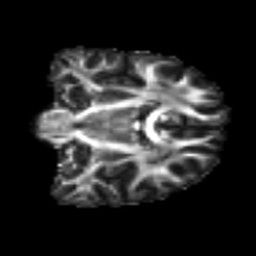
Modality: FA
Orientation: coronal
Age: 24
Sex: female
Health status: ill
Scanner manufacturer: siemens
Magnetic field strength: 3 T
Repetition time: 6.5 s
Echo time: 0.062 s